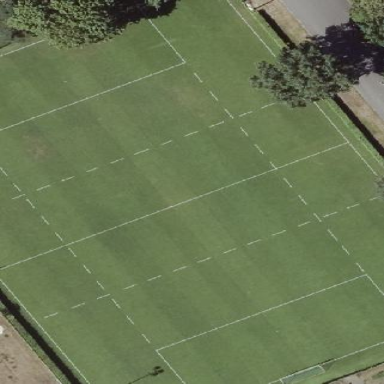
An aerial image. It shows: Grass pitch designated for soccer.